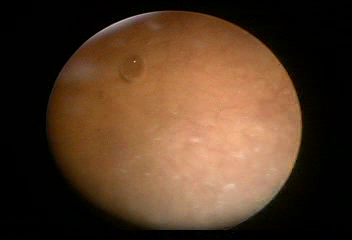
Modality: WLC
Class: Foreign bodies
Subclass: AirBubble
Bladder cancer association: No
Annotated structures: Air bubble